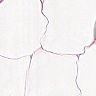
Metastatic tissue present: no